Field crop: maize
Growth stage: 1
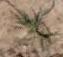
Species: salsola